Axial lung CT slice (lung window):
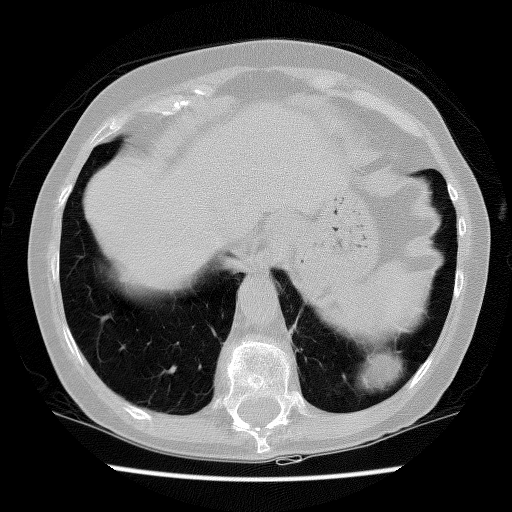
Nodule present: no